Question: I have an , mainly built to be used by pages.
When the page admin visits my application tab in their page, they see a settings page where they will be add information about their page. I have a submit button as well. Once the page admin submits information about his page, it will be sent to my server and it will be stored along with the page ID. Once this setup is done, when other users visits this application tab in the page, they will see the information posted by the page admin.
I am using in the server side to decode the signed request and get the page ID.
The following is the code in my application's index.php to
'''
function sendData() {
$.post('ajax.php', {
data : $("#userdata").val()
}, function(data) {
alert(data);
});
}
</script>
'''
The following is the simple ajax.php script. This is just a test script as of now.
'''
<?php
echo "<pre>" . print_r($_POST) . "</pre>";
?>
'''
The problem is only the user data is being sent to the server. There is a security problem in this approach. I want to send (that facebook sends initially to my index.php, using which I validate the request) along with the user data, so I can validate the request from the server side and update the information for the right page. Else, anyone can post a request like this and update the information for any page.

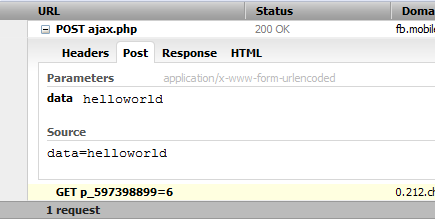
Answer: All you need to do is use the Facebook PHP SDK in your server side ajax script as well, then you can check that the request was sent by someone with a valid Facebook session who has authorized your app.
If you are concerned that multiple people using your application will try and send fake requests to alter each others page settings, then you just need to store some information about which Facebook Ids are associated with the Facebook pages they administer.
For example, while sending the request to the server, send the page ID along with a encrypted key derived from the page ID (keep this encrypted key in a hidden field while displaying itself). In the server, decrypt this key to match with the page ID. By this way, you can be sure that the page admins are modifying the information for 'their' pages only.